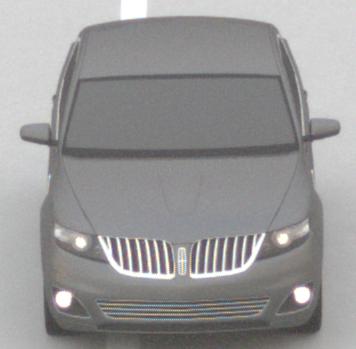
Make: Lincoln
Model: MKS
Detailed model: -
Model produced from: 2008
Model produced until: 2011
Doors: 4
Color: gray
Road condition: dry road
Daytime: sunrise or sunset
Contrast: low contrast